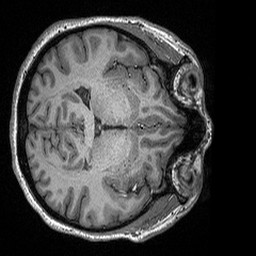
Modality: T1w
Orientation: axial
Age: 39
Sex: female
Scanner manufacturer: siemens
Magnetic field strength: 3 T
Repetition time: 2.3 s
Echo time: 0.00298 s